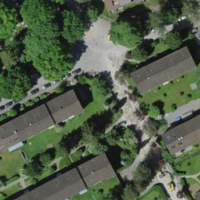
EUNIS habitat code: 55
Species observed at this site:
Episyrphus balteatus
Autographa gamma
Leptoglossus occidentalis
Zoropsis spinimana